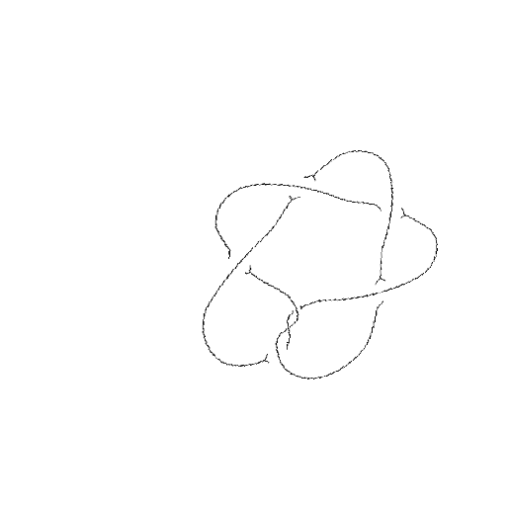
Crossing number: 7